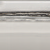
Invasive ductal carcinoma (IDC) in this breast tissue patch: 0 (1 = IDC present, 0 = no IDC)